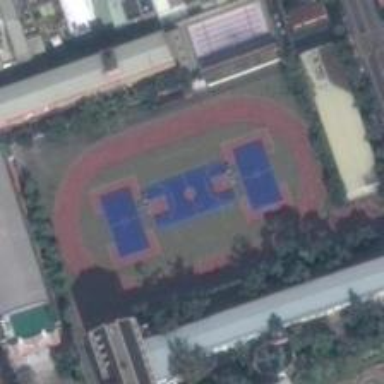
The playground situates in a rectangular area which surrounded by buildings and trees .